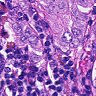
Metastatic tissue present: yes